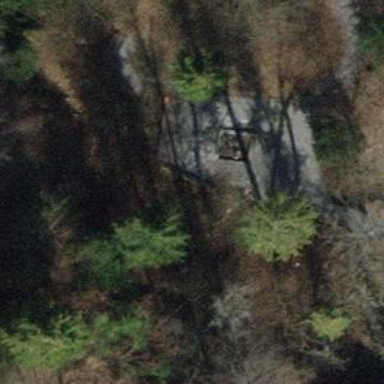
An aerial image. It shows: Brown bench in the vicinity.